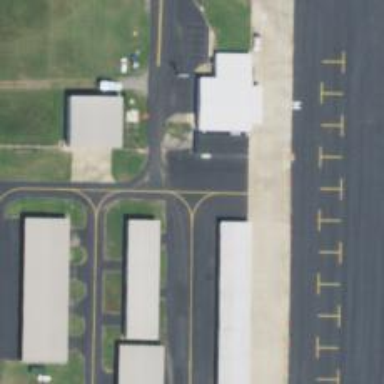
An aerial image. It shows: Image of taxiway at airport.